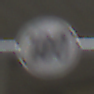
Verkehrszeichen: EndeGeschwindigkeit100
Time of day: Midday
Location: Roofed (Urban)
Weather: Overcast
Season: NotSpecified
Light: Artificial